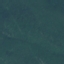
Land use / land cover: Forest